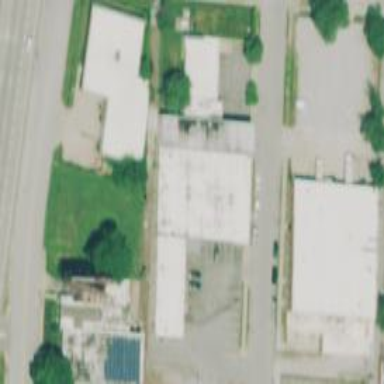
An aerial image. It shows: Building used as fitness center.